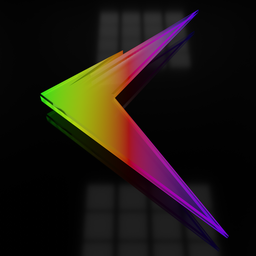
Label: decoration